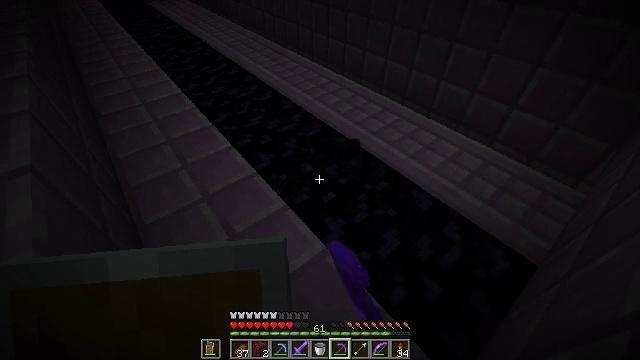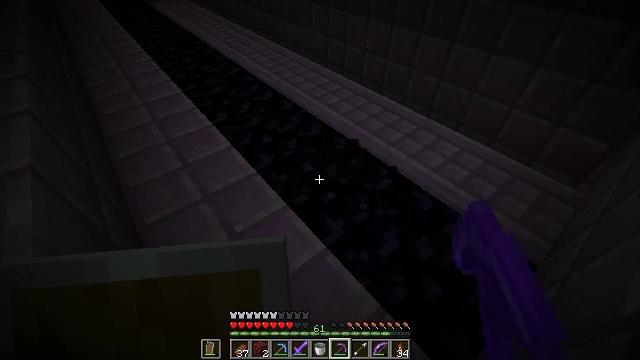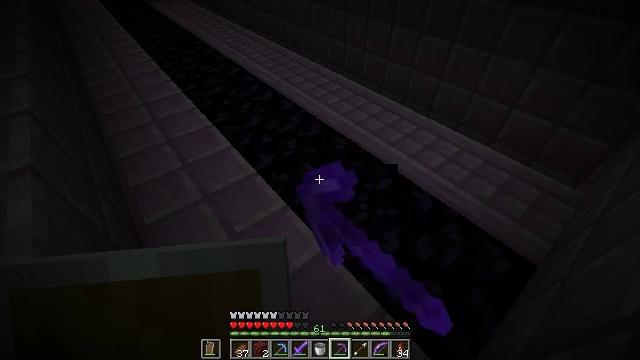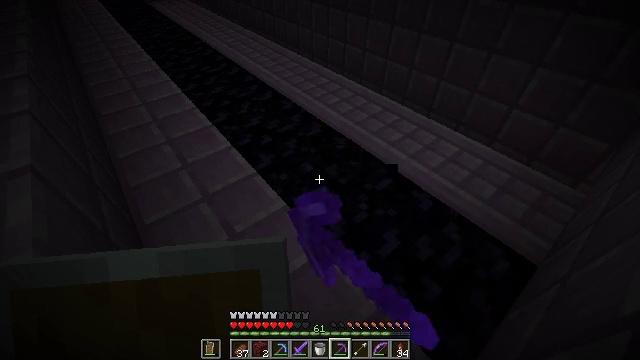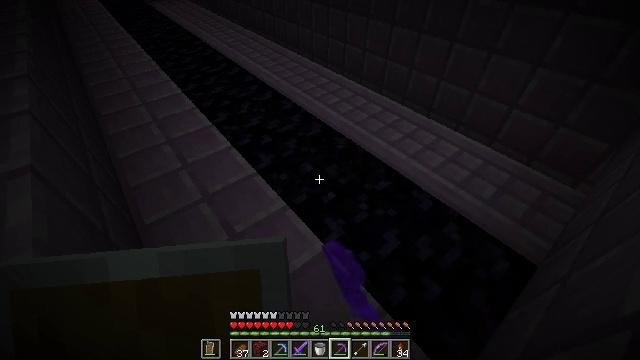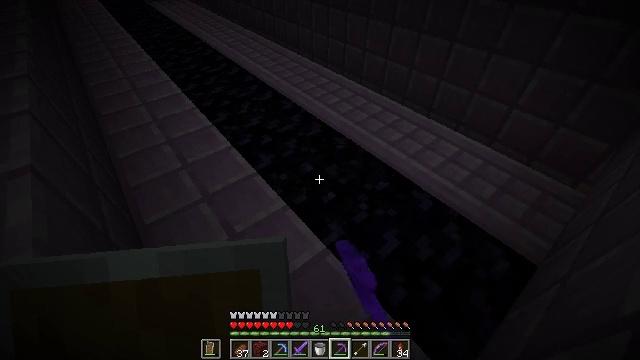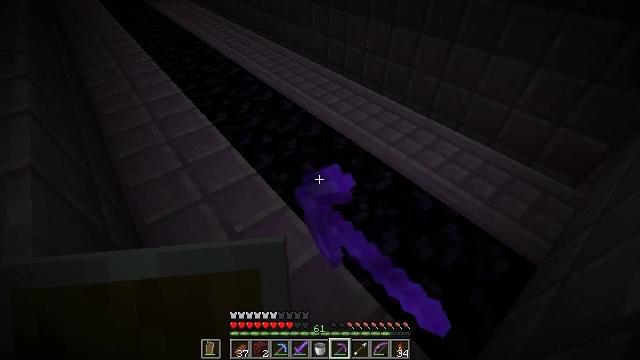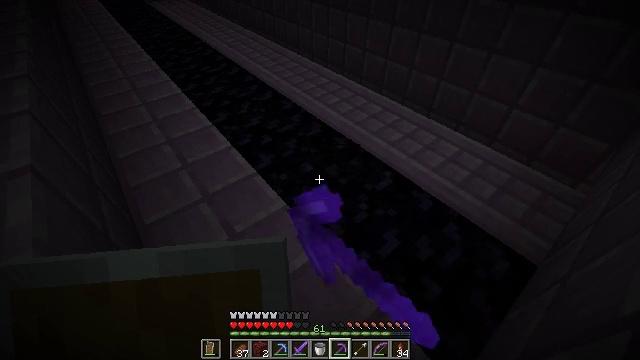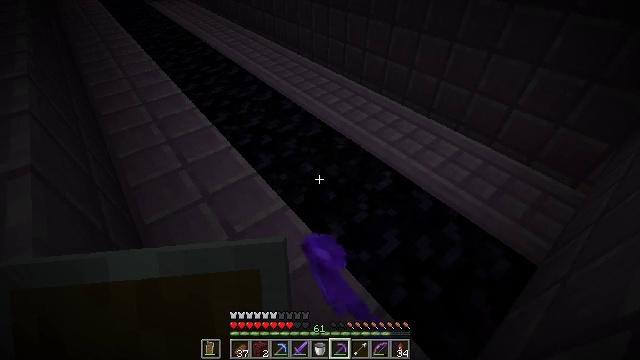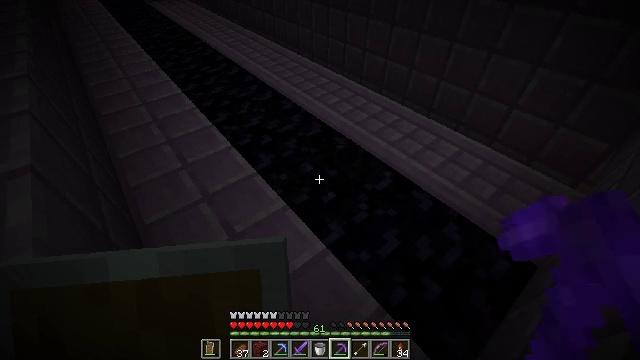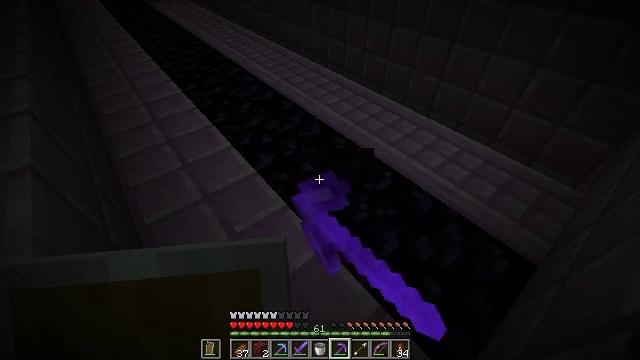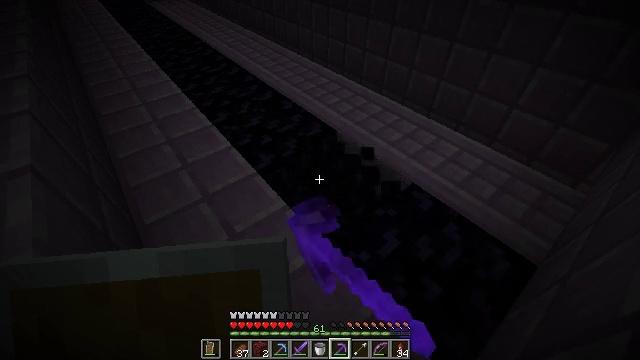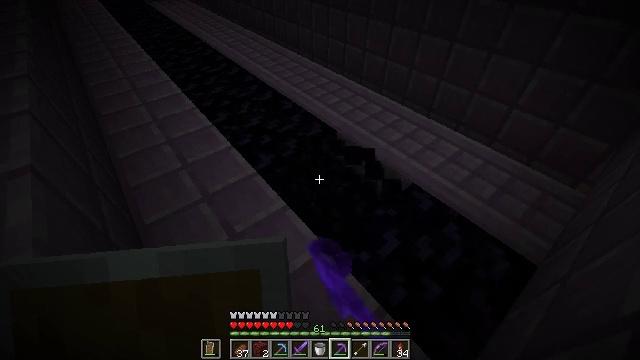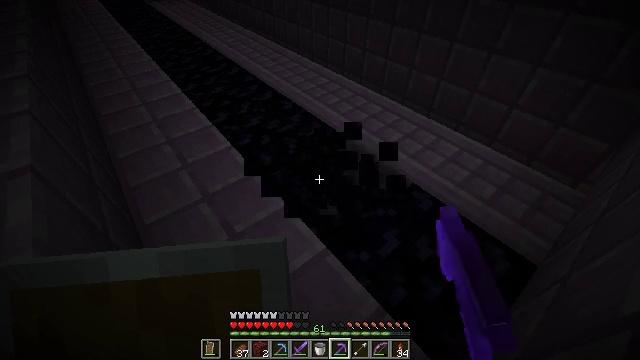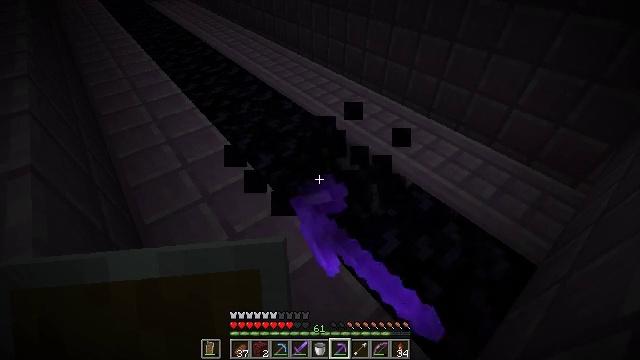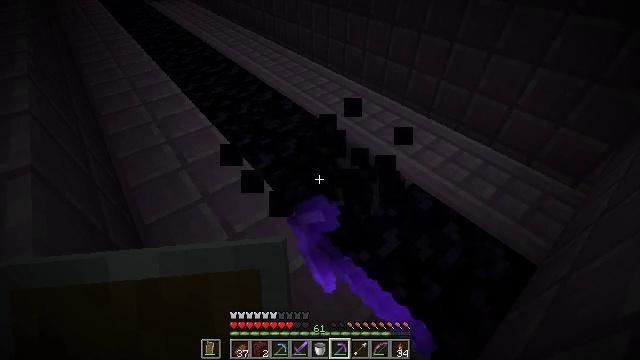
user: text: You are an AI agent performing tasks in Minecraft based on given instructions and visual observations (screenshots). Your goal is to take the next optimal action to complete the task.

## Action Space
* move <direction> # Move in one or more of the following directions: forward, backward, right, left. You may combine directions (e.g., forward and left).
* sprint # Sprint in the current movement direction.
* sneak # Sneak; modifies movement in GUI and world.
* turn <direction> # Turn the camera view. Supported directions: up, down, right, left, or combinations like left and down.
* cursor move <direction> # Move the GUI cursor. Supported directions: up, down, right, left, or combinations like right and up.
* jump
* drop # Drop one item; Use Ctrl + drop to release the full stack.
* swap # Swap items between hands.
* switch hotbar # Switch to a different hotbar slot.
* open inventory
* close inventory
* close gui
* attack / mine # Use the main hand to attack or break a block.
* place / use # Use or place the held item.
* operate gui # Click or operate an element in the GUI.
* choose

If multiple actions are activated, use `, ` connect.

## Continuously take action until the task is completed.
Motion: motion action
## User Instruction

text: Harvest obsidian for portal building.
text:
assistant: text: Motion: attack / mine
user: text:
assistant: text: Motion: attack / mine
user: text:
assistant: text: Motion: attack / mine
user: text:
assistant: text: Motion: attack / mine
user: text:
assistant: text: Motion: attack / mine
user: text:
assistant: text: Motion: attack / mine
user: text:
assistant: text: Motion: attack / mine
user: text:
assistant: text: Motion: attack / mine
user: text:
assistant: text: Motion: attack / mine
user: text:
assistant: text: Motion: attack / mine
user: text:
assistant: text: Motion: attack / mine
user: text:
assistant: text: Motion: attack / mine
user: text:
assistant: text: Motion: attack / mine
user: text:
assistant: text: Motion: attack / mine
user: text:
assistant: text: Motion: attack / mine
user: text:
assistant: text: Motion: attack / mine
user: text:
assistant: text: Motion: attack / mine
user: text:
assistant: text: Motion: attack / mine
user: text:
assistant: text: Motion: attack / mine
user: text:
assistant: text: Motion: attack / mine
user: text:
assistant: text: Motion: attack / mine
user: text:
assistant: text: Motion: attack / mine
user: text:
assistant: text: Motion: turn left, attack / mine
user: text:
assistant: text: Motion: turn left and up, attack / mine
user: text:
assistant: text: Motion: turn left and up, attack / mine
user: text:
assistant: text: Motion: turn left and up, attack / mine
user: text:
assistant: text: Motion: attack / mine
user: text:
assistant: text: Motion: attack / mine
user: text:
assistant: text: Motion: attack / mine
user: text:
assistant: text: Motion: attack / mine